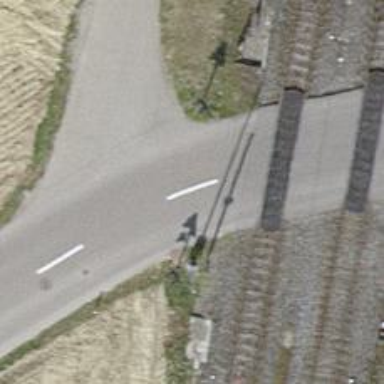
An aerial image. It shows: Tertiary road with asphalt surface.